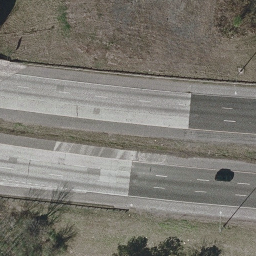
Label: freeway